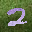
Label: 2